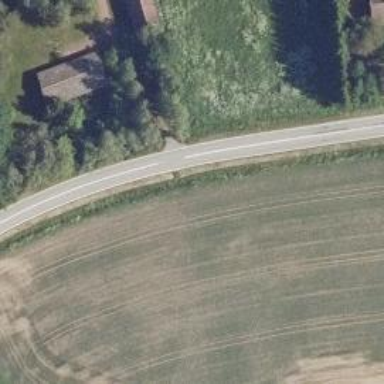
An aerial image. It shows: Secondary road.